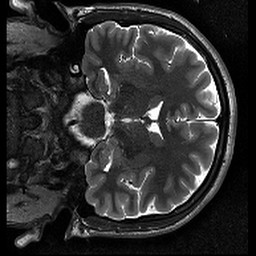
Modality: T2w
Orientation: coronal
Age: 21
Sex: male
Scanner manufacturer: siemens
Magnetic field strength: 3 T
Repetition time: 11.39 s
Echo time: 0.09 s